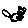
Label: square